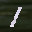
Label: 1